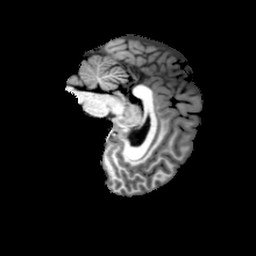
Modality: T1w
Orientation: sagittal
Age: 19
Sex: female
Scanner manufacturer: philips
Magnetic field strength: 3 T
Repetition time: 0.0082 s
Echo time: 0.0037 s